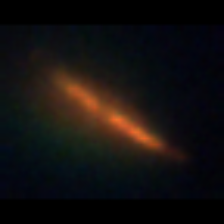
Taxon: Pennate
Group: Diatoms